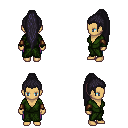
a pixel art fantasy rpg character, female body template, human, tanned skin, green robe, magenta pants, raven extra-long topknot hairstyle, leather bracers, four views (front, back, left, right), 2x2 character sprite sheet, small pixel art, hard edges, no anti-aliasing